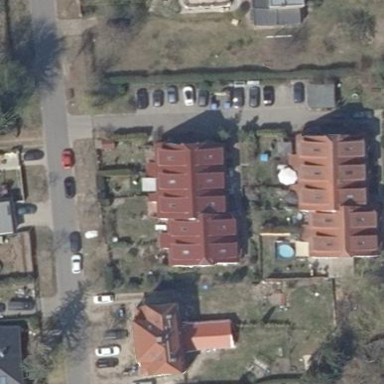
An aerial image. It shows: Half-hipped roof house.